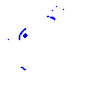
Particle: kaon